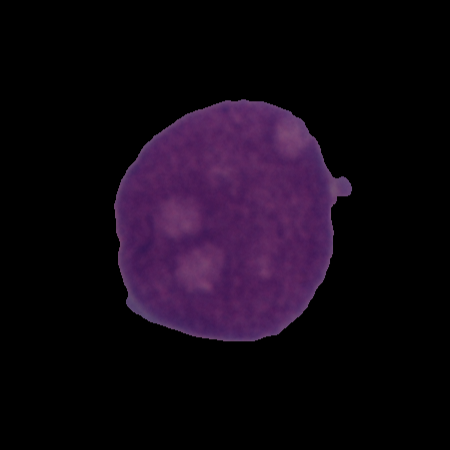
Label: cancer